Brain MRI, t2w sequence, axial 2D slice.
Patient: age 34, sex F, weight 95 kg, height 1.95 m
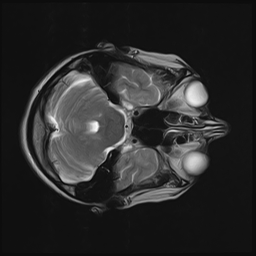